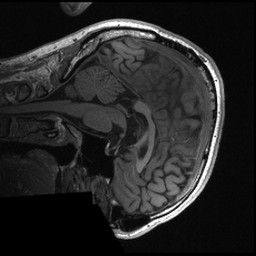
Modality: T1w
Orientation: sagittal
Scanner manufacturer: siemens
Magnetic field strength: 3 T
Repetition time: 2.3 s
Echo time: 0.00285 s